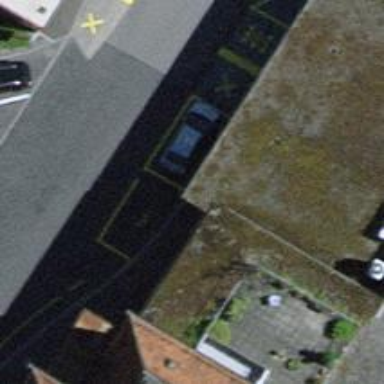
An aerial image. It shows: Taxi stand.